Aerial crown-view tile of a tropical tree (Barro Colorado Island, Panama), acquired 20250317:
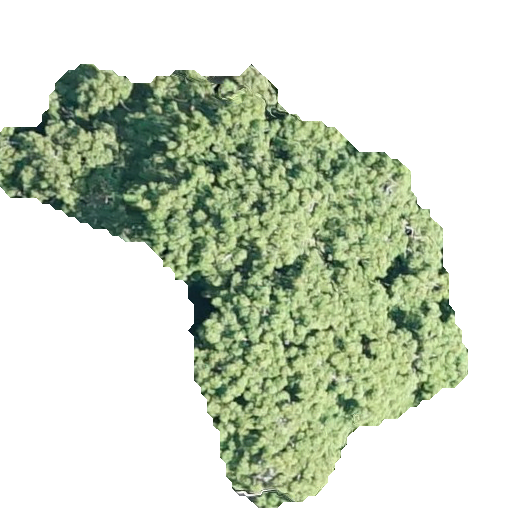
Species: Ceiba pentandra
GBIF accepted scientific name: Ceiba pentandra
Crown area: 163.497 m²